Question:
The 'One' is the default style in JFreeChart.
I want 'Two' style(bar).
Please What can I do.
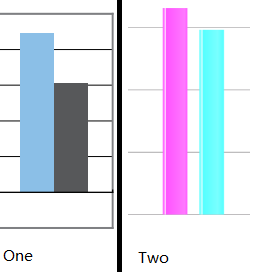
Answer: I haven't tried it, but perhaps with
'''
chart.getPlot().setDrawingSupplier(supplier);
'''
with a subclass of DrawingSupplier redefining the 'getNextFillPaint()'; or use
'''
new DefaultDrawingSupplier(java.awt.Paint[] paintSequence, java.awt.Paint[] fillPaintSequence, java.awt.Paint[] outlinePaintSequence, java.awt.Stroke[] strokeSequence, java.awt.Stroke[] outlineStrokeSequence, java.awt.Shape[] shapeSequence)
'''